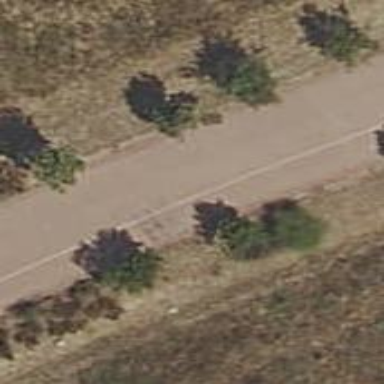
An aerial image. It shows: Cycleway with concrete surface.